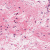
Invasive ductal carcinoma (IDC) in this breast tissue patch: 0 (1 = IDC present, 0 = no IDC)